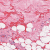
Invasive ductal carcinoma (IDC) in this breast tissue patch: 0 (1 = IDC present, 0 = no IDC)